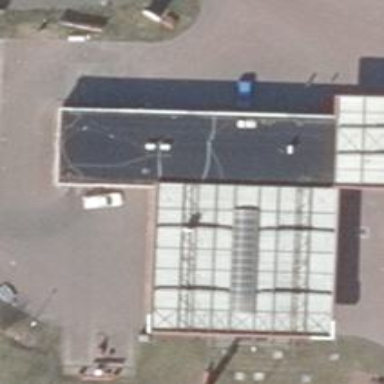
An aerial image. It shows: View of roof of building.